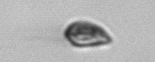
Label: Cryptophyta